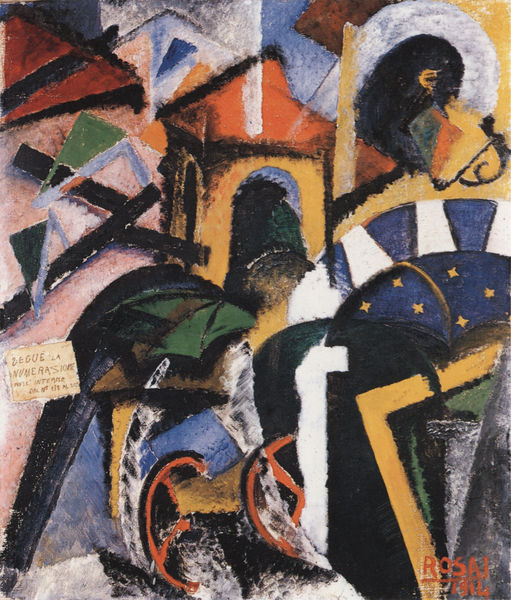
Titel: Scomposizione di una strada
Künstler: Ottone Rosai
Standort: Milano
Institution: Collezione G. Mattioli
Schlagwörter: blau, himmel, weiß, gelb, grün, kubismus, kubistisch, landschaft, ocker, stadt, brust, busen, frau, grau, orange, schwarz, tür, dach, gebäude, haus, rot, beige, muster, architektur, signatur, häuser, hügel, rund, räder, turm, schrift, ecke, bogen, moderne, abstrakt, dächer, lila, violett, kutsche, speichen, rad, rundbogen, häuschen, streifen, balken, striche, abstraktion, tor, rechtecke, futurismus, eingang, arkade, haken, zettel, kreuz, rechteck, sterne, text, öffnung, diagonale, baldachin, pavillon, reifen, waagen, bauwerk, winkel, rundbogenfenster, senkrechte, facetten, rosai, diagonale textstellen, eher kubistisch, marmacke ähnlich, na ja, rosaj, rotes rad